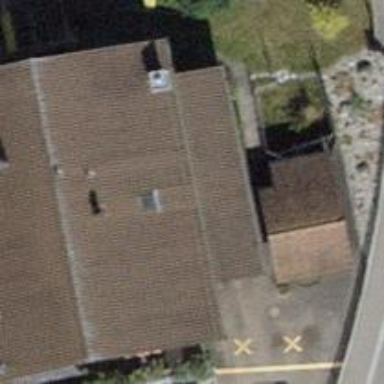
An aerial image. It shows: Building with tiled roof.